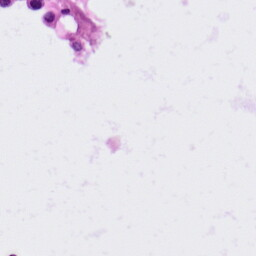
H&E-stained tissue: Lung